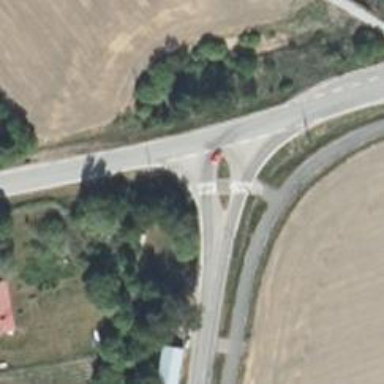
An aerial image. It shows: Cycleway.